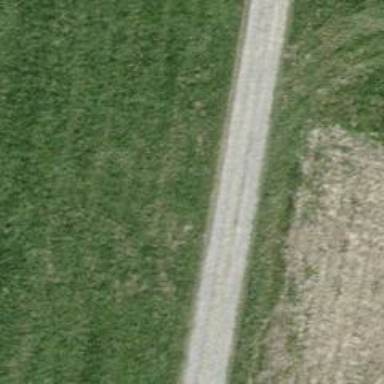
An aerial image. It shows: Pebblestone track with grade2 tracktype.